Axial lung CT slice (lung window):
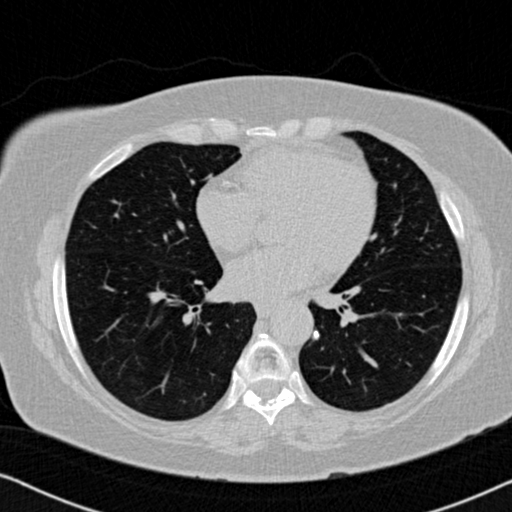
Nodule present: yes
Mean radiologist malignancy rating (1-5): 1